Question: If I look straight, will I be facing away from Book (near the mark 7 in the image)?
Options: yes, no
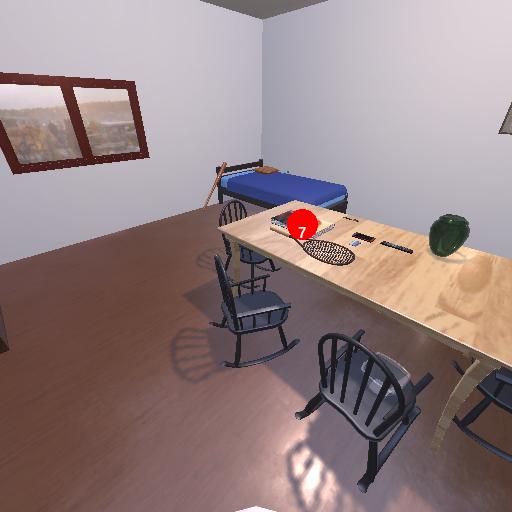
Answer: yes